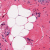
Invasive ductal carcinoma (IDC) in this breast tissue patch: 0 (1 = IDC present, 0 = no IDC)